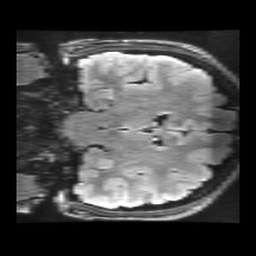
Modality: FLAIR
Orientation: coronal
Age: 21
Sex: female
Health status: healthy
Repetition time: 12 s
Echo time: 0.09782 s